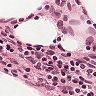
Metastatic tissue present: no